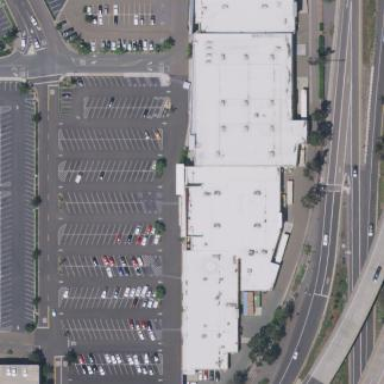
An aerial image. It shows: Mall building.